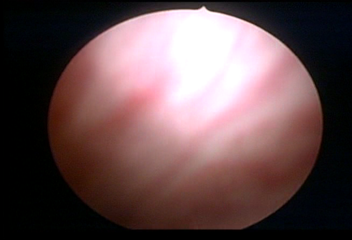
Modality: WLC
Class: Normal mucosa
Bladder cancer association: No